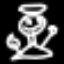
Label: angel